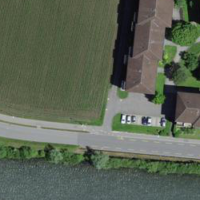
EUNIS habitat code: 54
Species observed at this site:
Cypripedium calceolus